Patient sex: M
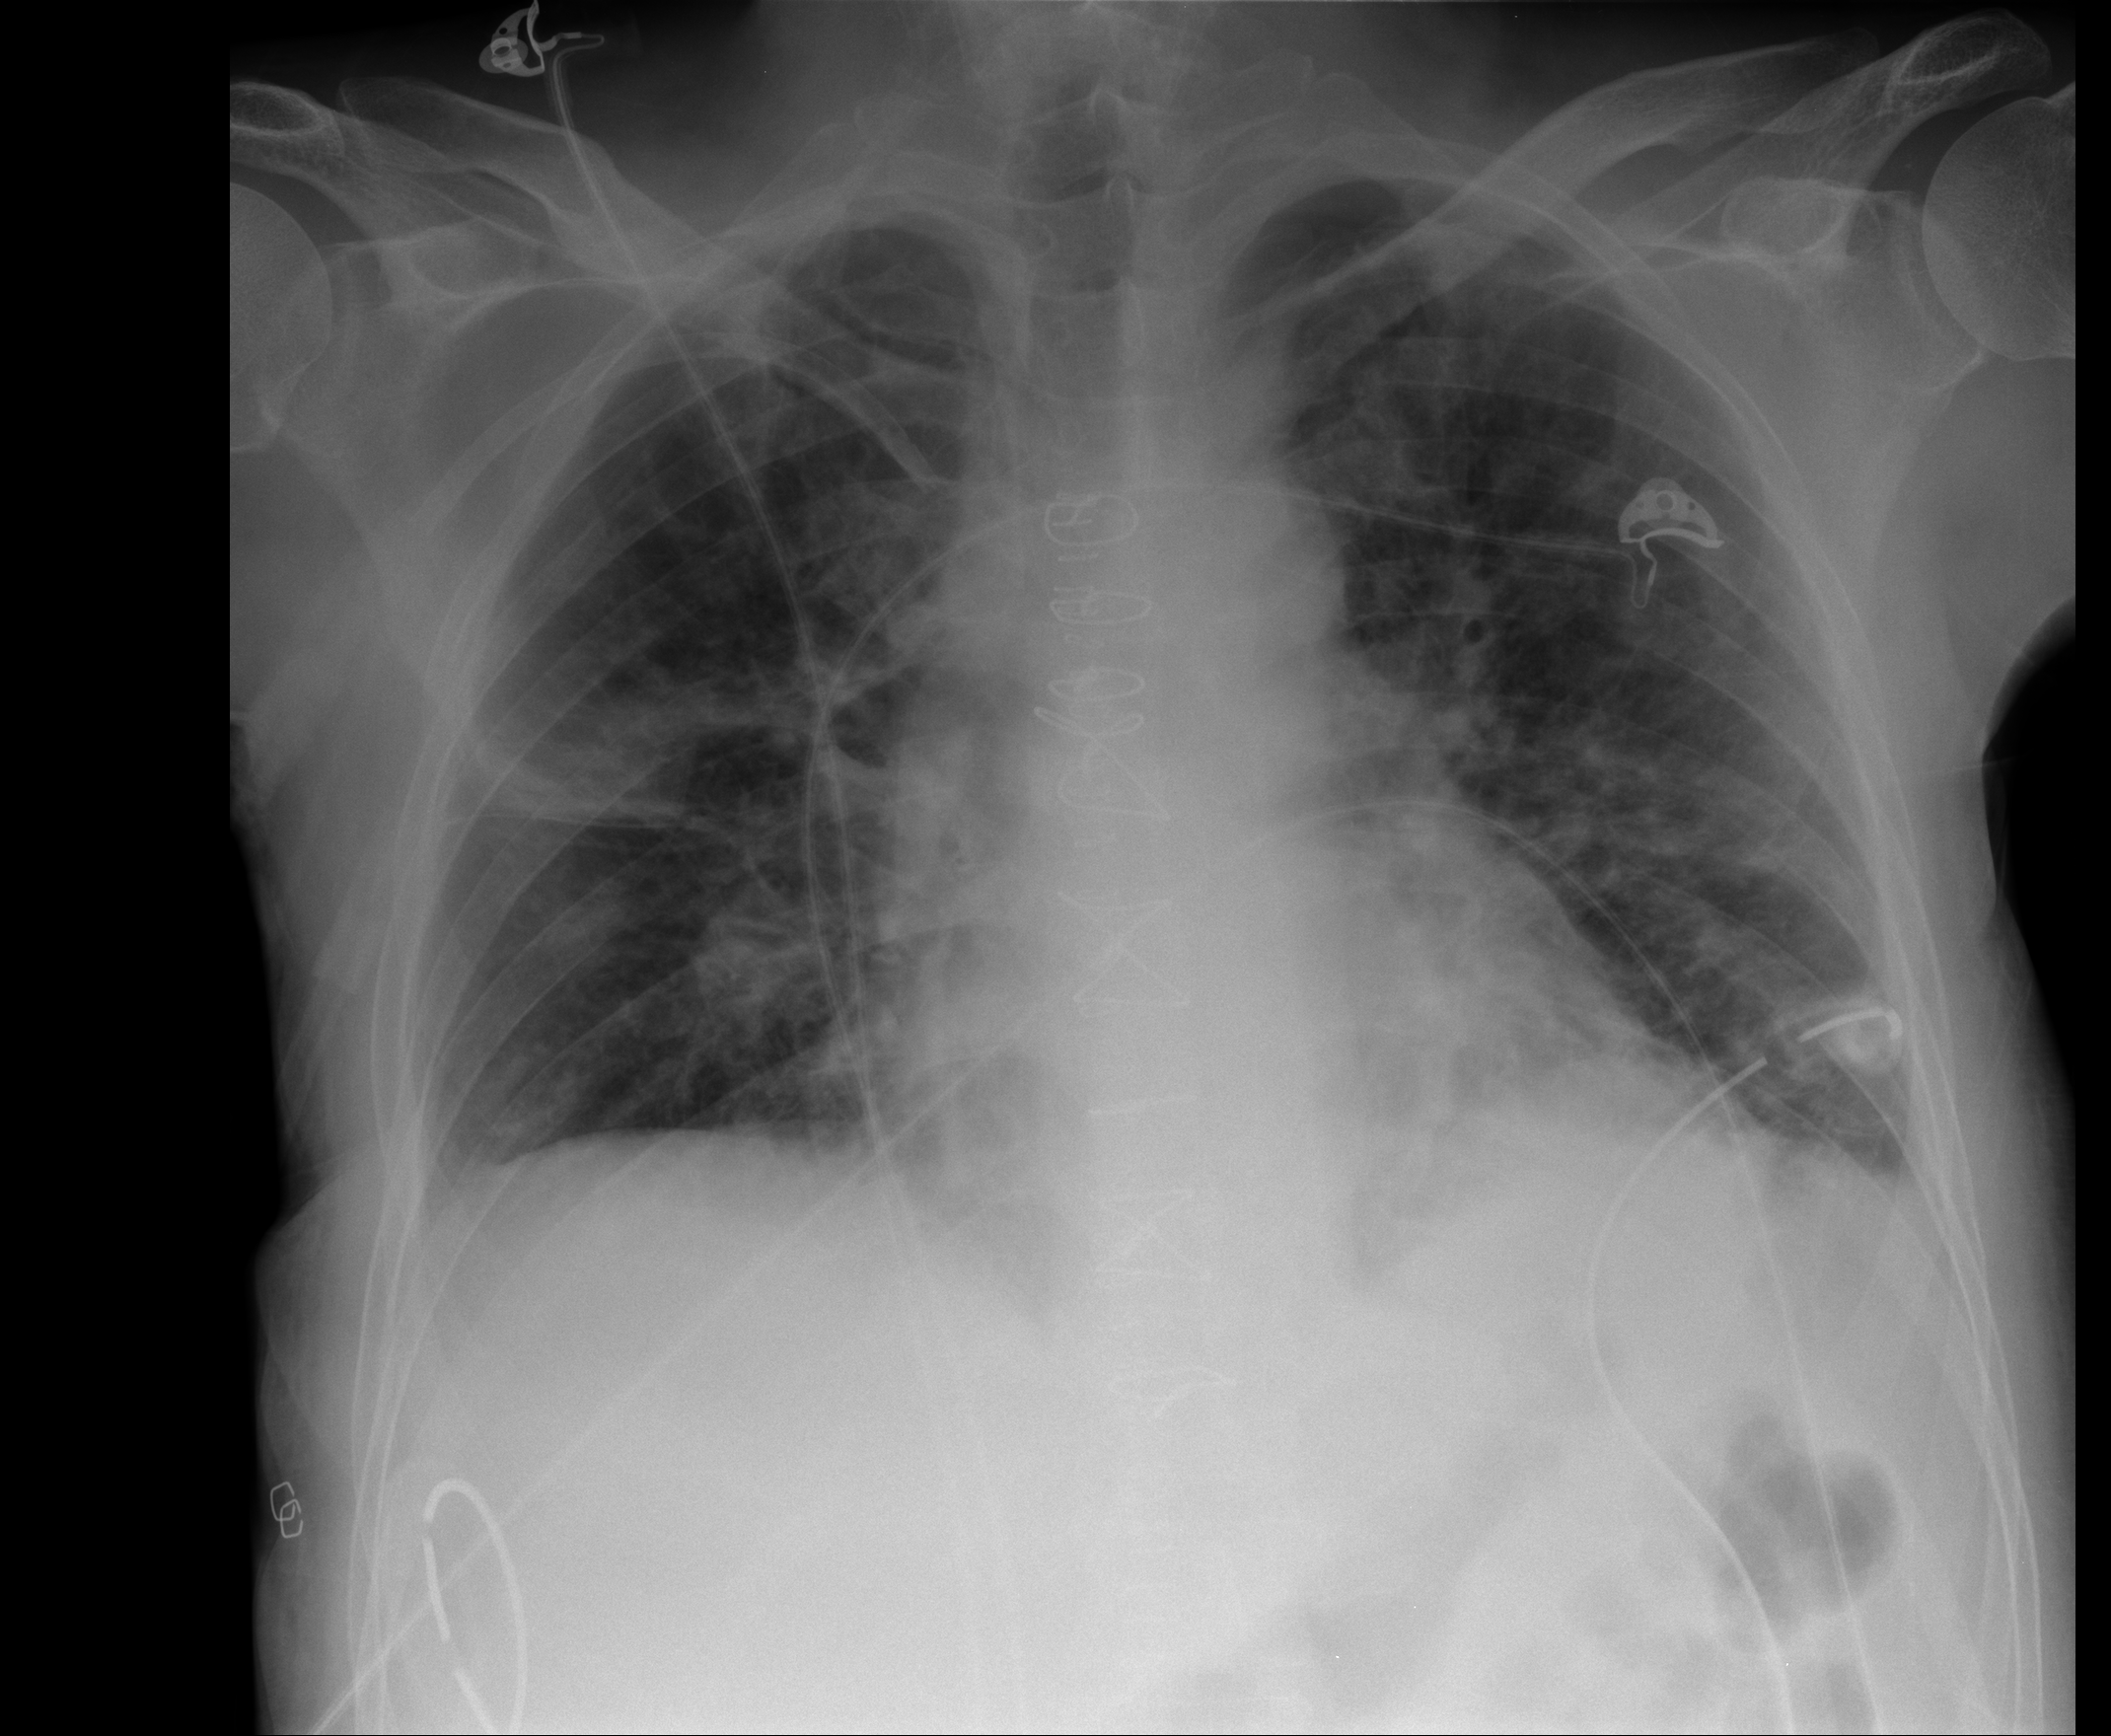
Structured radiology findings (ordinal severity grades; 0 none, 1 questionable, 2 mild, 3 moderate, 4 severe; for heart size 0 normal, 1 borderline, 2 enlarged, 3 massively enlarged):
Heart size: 0
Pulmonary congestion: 2
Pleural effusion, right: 0
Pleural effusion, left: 0
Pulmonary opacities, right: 2
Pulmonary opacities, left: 2
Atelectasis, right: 2
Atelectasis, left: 2